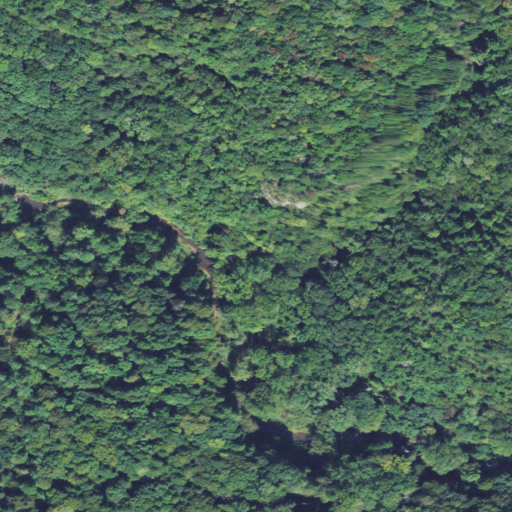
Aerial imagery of valley in Ohio named Rooty Hollow containing mixed forest, evergreen forest, and deciduous forest